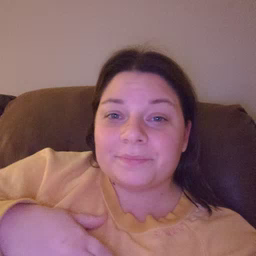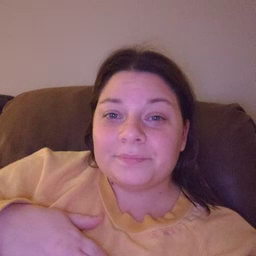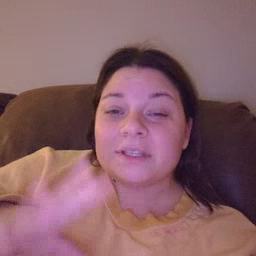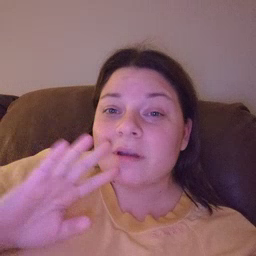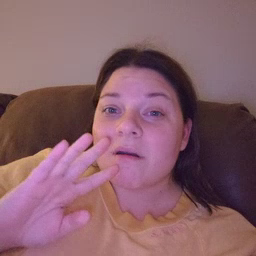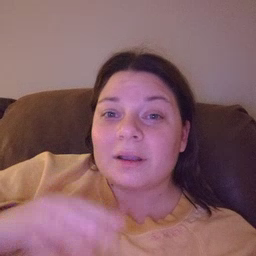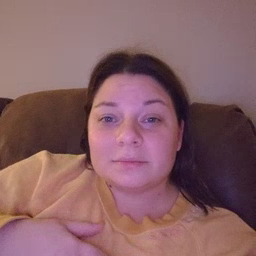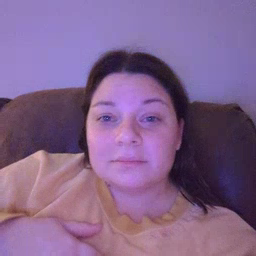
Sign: talk